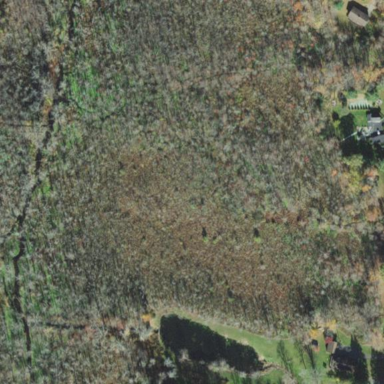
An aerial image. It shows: Existing preserved open space in the woodland.